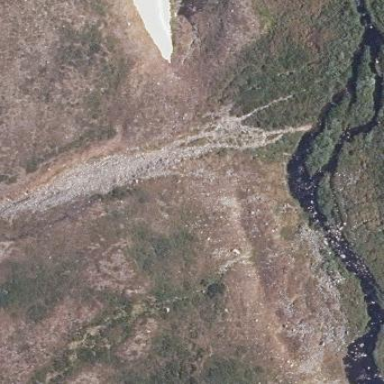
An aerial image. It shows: Tidal river flowing naturally.